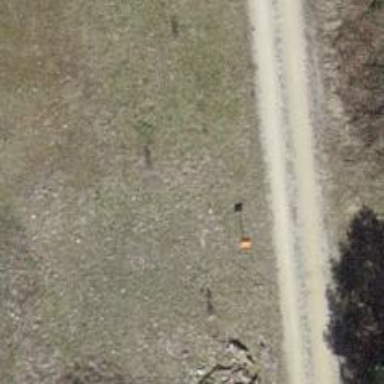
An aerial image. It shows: Aerial marker.